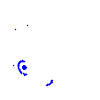
Particle: pion